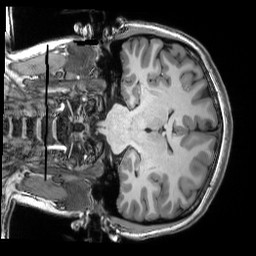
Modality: T1w
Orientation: coronal
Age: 19
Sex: female